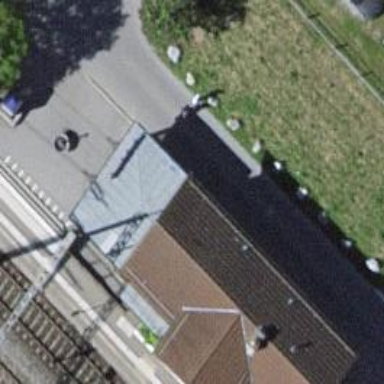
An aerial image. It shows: Train station building.